Question: Here is my code and associated variable structures.
'''
Correlation_Plot = contourplot(cor_Warra_SF_SST_JJA, region=TRUE, at=seq(-0.8, 0.8, 0.2),
labels=FALSE, row.values=(lon_sst), column.values=lat_sst,
xlab='longitude', ylab='latitude')
Correlation_Plot = Correlation_Plot + layer({ ok <- (cor_Warra_SF_SST_JJA>0.6);
panel.text(cor_Warra_SF_SST_JJA[ok]) })
Correlation_Plot
# this is the longitude (from -179.5 to 179.5) , 360 data in total
> str(lon_sst)
num [1:360(1d)] -180 -178 -178 -176 -176 ...
# this is the latitude (from -89.5 to 89.5), 180 data in total
> str(lat_sst)
num [1:180(1d)] -89.5 -88.5 -87.5 -86.5 -85.5 -84.5 -83.5 -82.5 -81.5 -80.5 ...
# This is data set corresponding to longitude and latitude
> dim(cor_Warra_SF_SST_JJA)
[1] 360 180
'''

I tried to use 'layer()' to show the label just for contour bigger than 0.6, but it doesn't work.
1. Is it possible to increase the colour contrasts in the legend so it can be really clear what colour responds to what level. What are colour options, i can't find them?
2. The most important is I want to draw a thicker black line for a specified contour interval (e.g. for +/- 0.2)? I think ican do it with layer() as well, but i am not sure what panel function should i use.
3. Also, i tried to fill in the continent with a solid colour, but i can't find any thing with it. I have tried use map, but it doesn't work for lattice.
Thanks for your help.
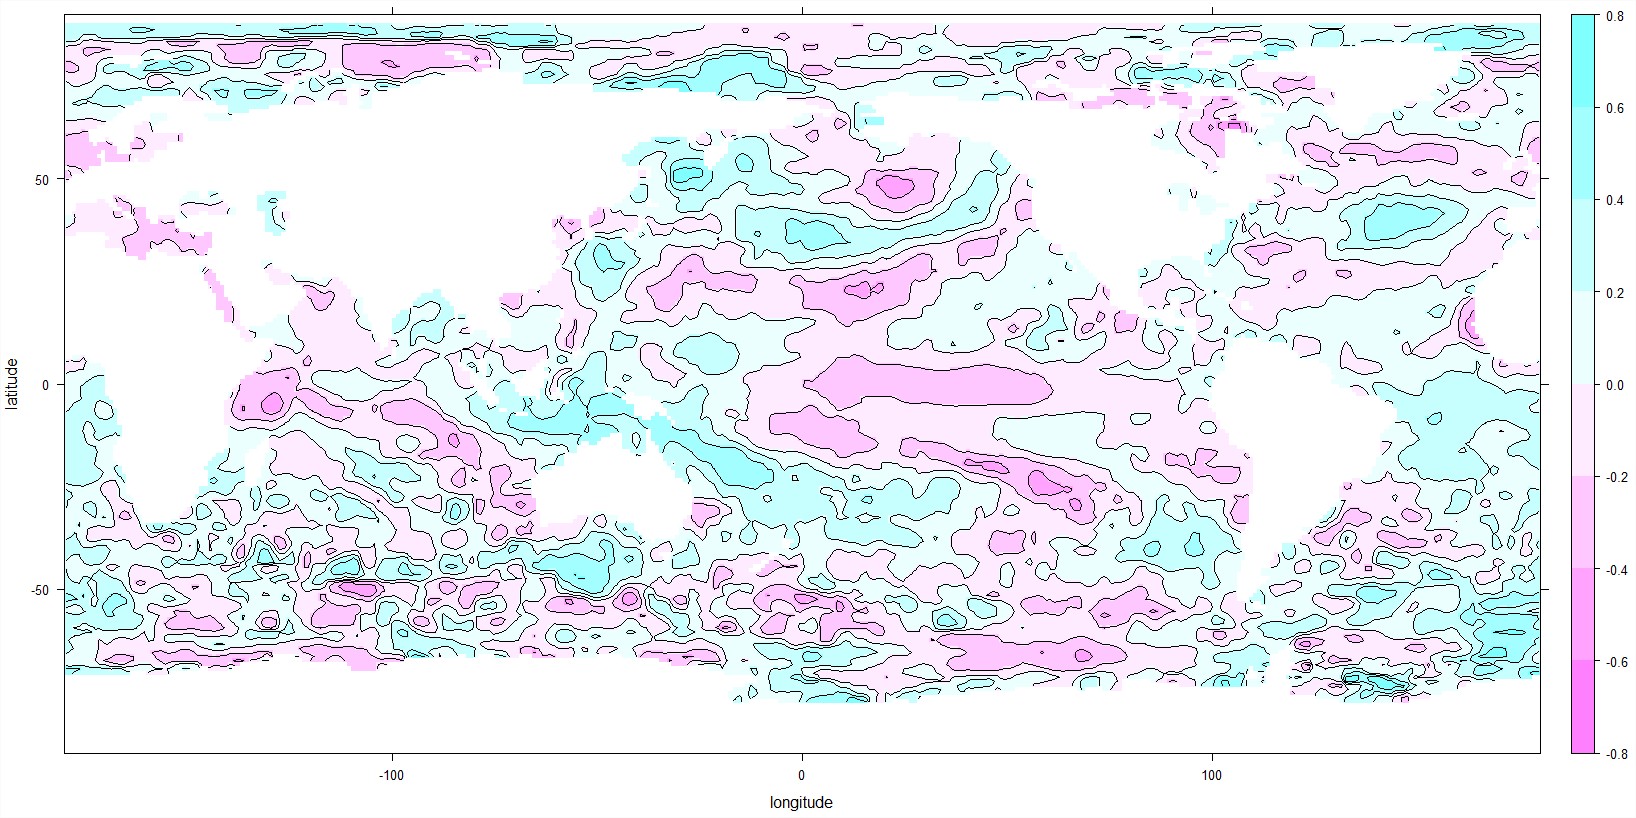
Answer: Take a look at '?panel.levelplot' for additional arguments to 'contourplot'.
1. You can use the col.regions argument, which will take either a vector of colours that you'd like to correspond to your intervals, or a color ramp function (e.g. below).
2. Use a custom panel function, something like this (using a spatially autocorrelated dummy dataset generated using a method given on Santiago Begueria's blog). Use lpolygon to plot the map object: Generate dummy dataset: library(gstat)
# create structure
xy <- expand.grid(1:360, 1:180)
names(xy) <- c('x','y')
# define the gstat object (spatial model)
g.dummy <- gstat(formula=z~1, locations=~x+y, dummy=T, beta=1,
model=vgm(psill=0.025,model='Exp',range=5), nmax=20)
# make a simulations based on the gstat object
yy <- predict(g.dummy, newdata=xy, nsim=1)
gridded(yy) = ~x+y
# scale to range [-1, 1]
z <- matrix(yy@data[, 1], ncol=180)
z.scalefac <- (max(z) - min(z)) / 2
z <- -1 + (z - min(z)) / z.scalefac
3. Plot: library(lattice)
library(maps)
lon_sst <- seq(-179.5, 179.5, 1)
lat_sst <- seq(-89.5, 89.5, 1)
colramp <- colorRampPalette(c('red', 'yellow', 'white', 'green', 'blue'))
contourplot(z, xlim=c(100, 160), ylim=c(-80, -50),
at=seq(-1, 1, 0.2), region=TRUE, col.regions=colramp,
row.values=lon_sst, column.values=lat_sst, labels=FALSE,
xlab='longitude', ylab='latitude',
panel = function(at, region, ...) {
panel.contourplot(at=at, region=TRUE, ...)
panel.contourplot(at=c(-0.2, 0.2), lwd=2, region=FALSE, ...)
mp <- map("world", "antarctica", plot = FALSE, fill=TRUE)
lpolygon(mp$x, mp$y, fill=TRUE, col='gray')
})